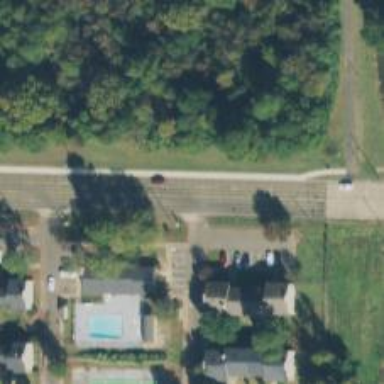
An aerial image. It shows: Driveway leading to service road.